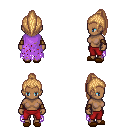
a pixel art fantasy rpg character, female body template, human, dark skin, maroon tattered cape, red pants, light blonde long topknot hairstyle, leather bracers, brown slippers, four views (front, back, left, right), 2x2 character sprite sheet, small pixel art, hard edges, no anti-aliasing